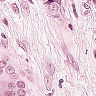
Metastatic tissue present: yes